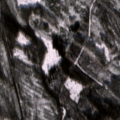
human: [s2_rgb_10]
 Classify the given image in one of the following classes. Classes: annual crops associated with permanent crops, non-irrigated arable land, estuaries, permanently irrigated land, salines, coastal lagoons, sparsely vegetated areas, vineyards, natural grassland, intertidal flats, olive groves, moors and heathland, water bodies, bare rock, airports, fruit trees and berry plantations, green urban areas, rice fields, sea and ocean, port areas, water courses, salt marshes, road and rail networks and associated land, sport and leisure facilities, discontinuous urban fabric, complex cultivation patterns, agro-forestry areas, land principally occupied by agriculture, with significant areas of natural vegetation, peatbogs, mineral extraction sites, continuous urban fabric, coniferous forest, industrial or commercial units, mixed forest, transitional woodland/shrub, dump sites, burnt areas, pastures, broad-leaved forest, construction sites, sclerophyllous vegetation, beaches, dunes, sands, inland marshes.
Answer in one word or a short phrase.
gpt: coniferous forest, mixed forest, transitional woodland/shrub